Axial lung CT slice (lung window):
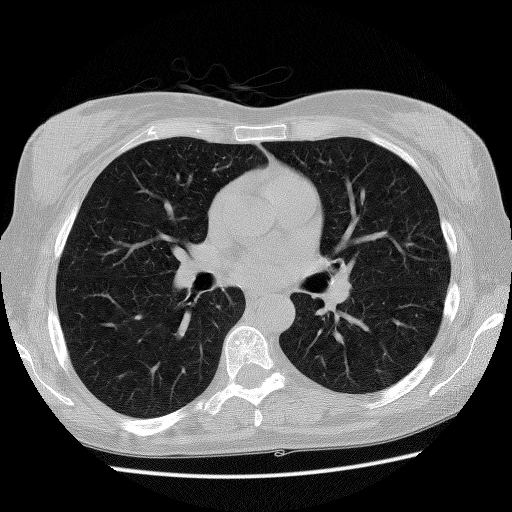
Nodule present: no